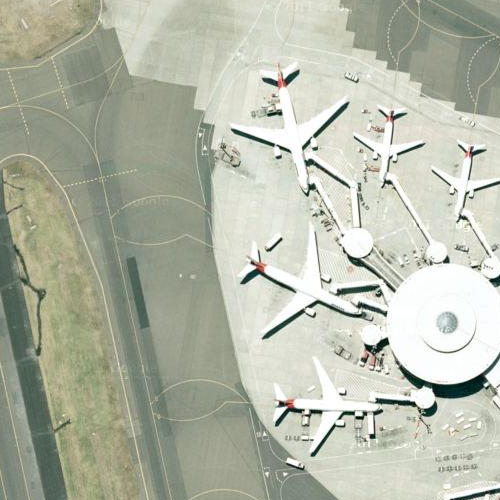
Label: sydney